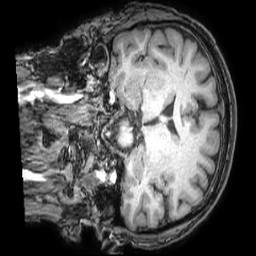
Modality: T1w
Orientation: coronal
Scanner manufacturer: philips
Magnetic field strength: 3 T
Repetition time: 0.008 s
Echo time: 0.0035 s